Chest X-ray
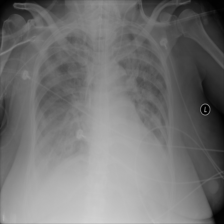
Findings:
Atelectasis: negative
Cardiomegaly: negative
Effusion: positive
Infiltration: positive
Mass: negative
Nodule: negative
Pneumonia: negative
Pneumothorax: negative
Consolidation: negative
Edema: negative
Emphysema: negative
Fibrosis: negative
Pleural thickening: negative
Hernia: negative